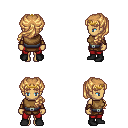
a pixel art fantasy rpg character, female body template, human, tanned skin, leather chest armor, red pants, light blonde princess hairstyle, gold tiara, leather bracers, black shoes, four views (front, back, left, right), 2x2 character sprite sheet, small pixel art, hard edges, no anti-aliasing